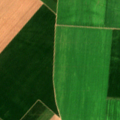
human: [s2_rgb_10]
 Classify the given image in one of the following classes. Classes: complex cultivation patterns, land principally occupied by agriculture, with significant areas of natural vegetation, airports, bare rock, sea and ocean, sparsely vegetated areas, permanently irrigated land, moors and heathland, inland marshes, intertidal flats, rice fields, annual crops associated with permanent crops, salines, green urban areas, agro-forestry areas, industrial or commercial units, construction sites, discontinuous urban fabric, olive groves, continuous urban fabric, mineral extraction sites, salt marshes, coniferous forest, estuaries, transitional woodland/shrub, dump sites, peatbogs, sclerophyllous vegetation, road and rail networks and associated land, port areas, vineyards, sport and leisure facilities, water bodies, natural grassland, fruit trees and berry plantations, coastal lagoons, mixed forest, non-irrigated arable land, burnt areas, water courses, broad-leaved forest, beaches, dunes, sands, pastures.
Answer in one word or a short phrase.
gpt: non-irrigated arable land